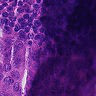
Metastatic tissue present: yes